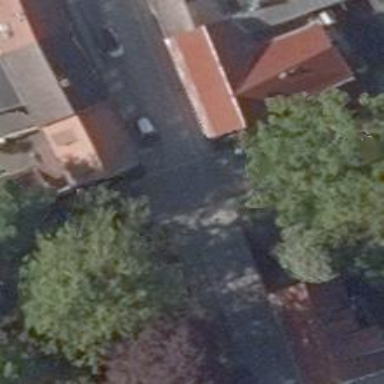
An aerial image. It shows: Residential road with opposite cycleway.